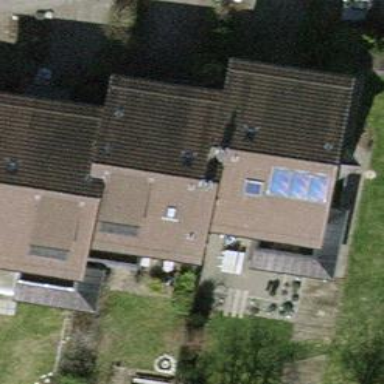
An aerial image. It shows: Terrace-style building with gabled roof.